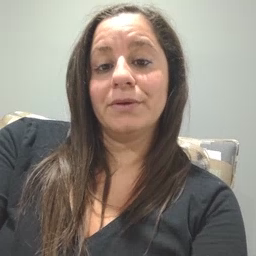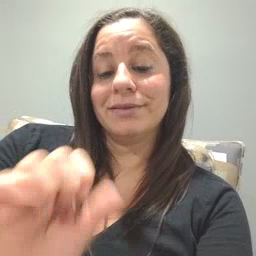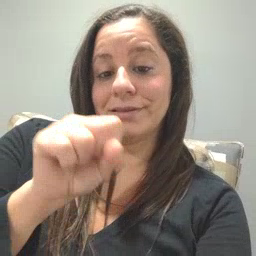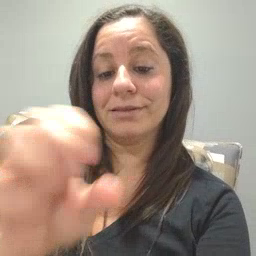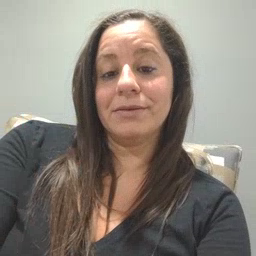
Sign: yes